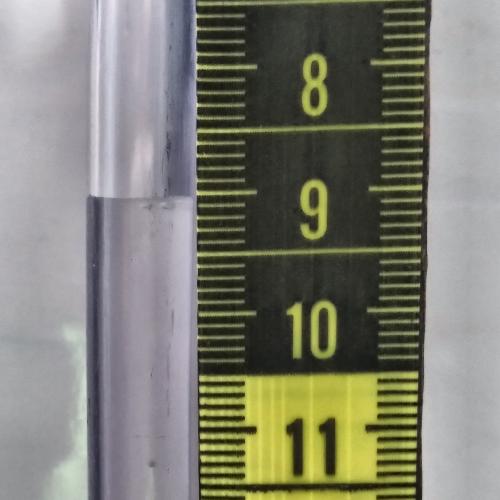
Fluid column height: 9.0 cm